Question: I setup a viewPager area in my activity.
Is it possible for the viewPager area stretch to the full screen as I want to eliminate the big border in it...
I can't seem to resize it manually

Thank you...
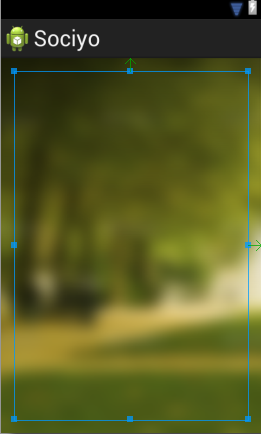
Answer: Your host activity, the viewpager itself or the viewpager fragments might have a margin or padding added to them. Simply remove these and you should get the effect you want.